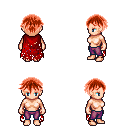
a pixel art fantasy rpg character, female body template, human, light skin, red tattered cape, magenta pants, red short bangs hairstyle, four views (front, back, left, right), 2x2 character sprite sheet, small pixel art, hard edges, no anti-aliasing